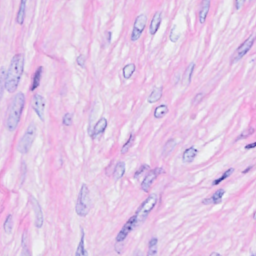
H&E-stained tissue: Breast